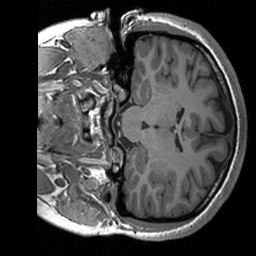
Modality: T1w
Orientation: coronal
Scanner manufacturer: siemens
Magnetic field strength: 3 T
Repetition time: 1.76 s
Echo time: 0.0022 s